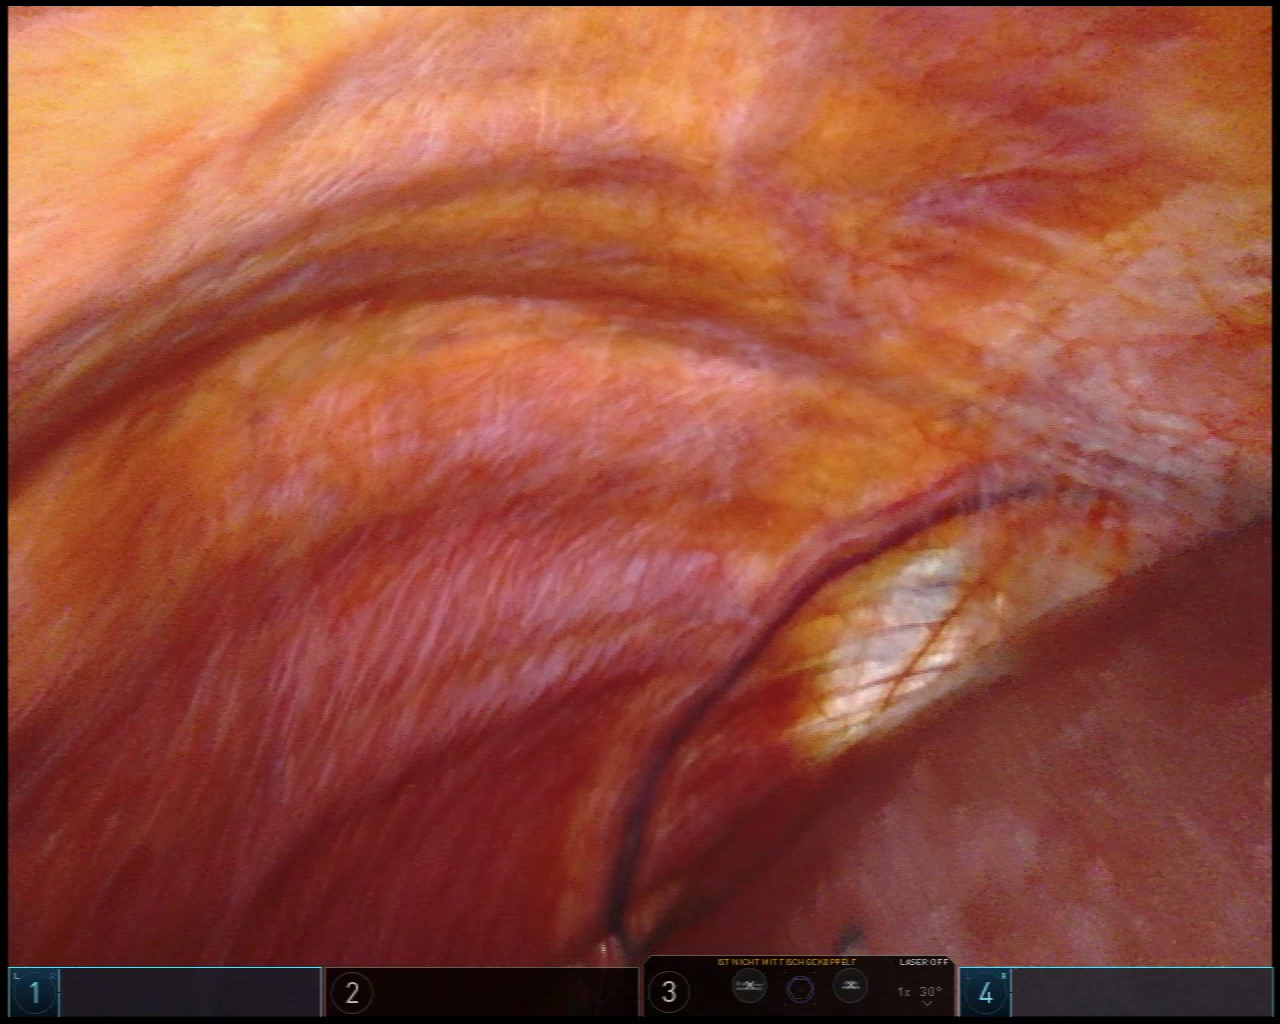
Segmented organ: liver
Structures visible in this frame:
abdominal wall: yes
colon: no
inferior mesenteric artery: no
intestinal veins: no
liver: yes
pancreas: no
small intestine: no
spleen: no
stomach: no
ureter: no
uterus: no
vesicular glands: no